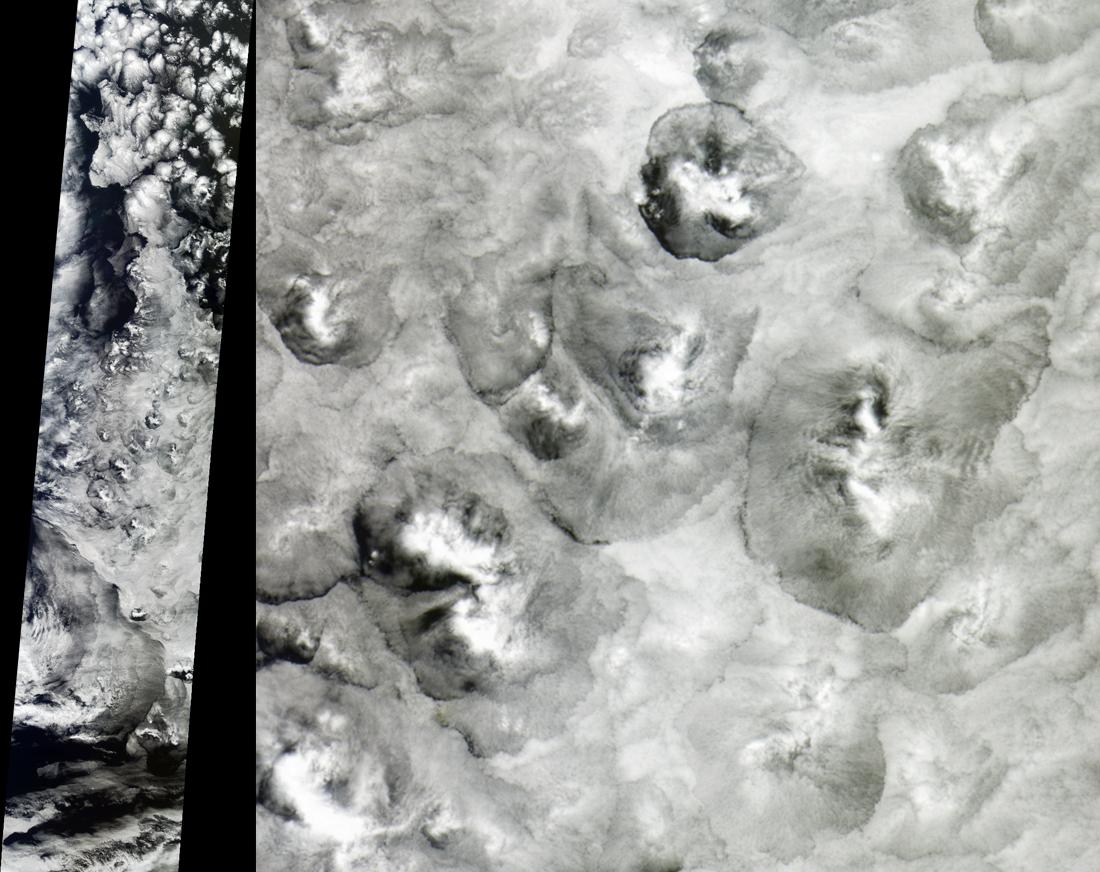
Closed Large Cell Clouds in the South Pacific Earth, Terra